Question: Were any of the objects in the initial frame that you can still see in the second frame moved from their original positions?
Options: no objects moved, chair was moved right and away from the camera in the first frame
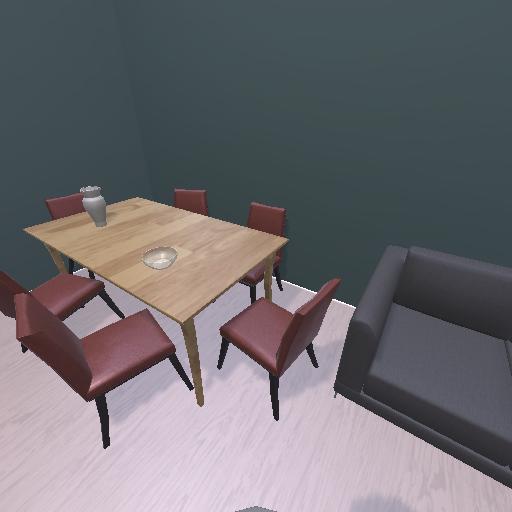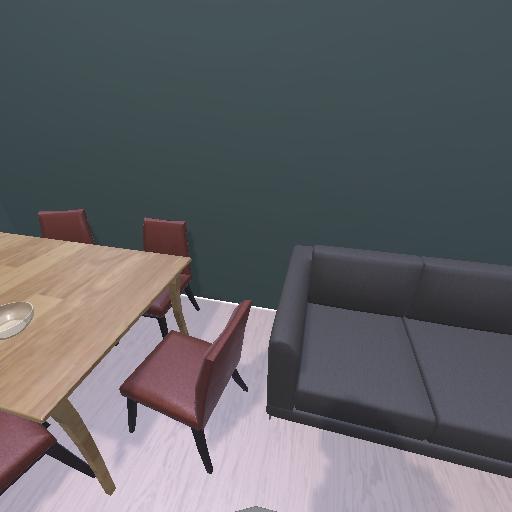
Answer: no objects moved